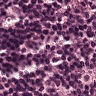
Metastatic tissue present: no